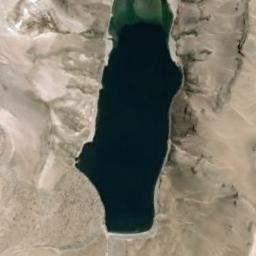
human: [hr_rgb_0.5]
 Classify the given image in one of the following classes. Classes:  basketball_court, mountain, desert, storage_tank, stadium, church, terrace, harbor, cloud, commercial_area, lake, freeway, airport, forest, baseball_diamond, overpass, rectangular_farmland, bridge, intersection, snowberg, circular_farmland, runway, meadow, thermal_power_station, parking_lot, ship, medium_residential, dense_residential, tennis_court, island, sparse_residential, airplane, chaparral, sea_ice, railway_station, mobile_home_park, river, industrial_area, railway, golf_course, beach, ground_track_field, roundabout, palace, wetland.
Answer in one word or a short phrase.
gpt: lake